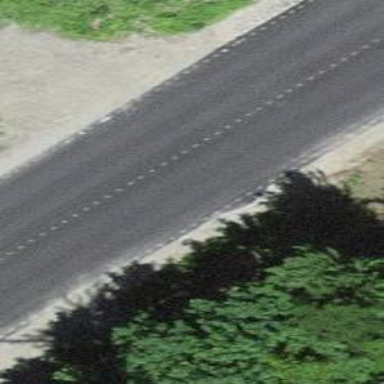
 featuring lanes for cyclists on both sides."